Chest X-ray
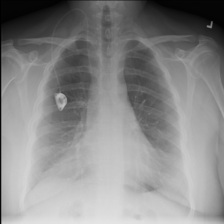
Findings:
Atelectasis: negative
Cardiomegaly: negative
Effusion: negative
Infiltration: negative
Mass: negative
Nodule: negative
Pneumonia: negative
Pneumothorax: negative
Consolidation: negative
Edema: negative
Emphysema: negative
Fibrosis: negative
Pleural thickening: negative
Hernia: negative